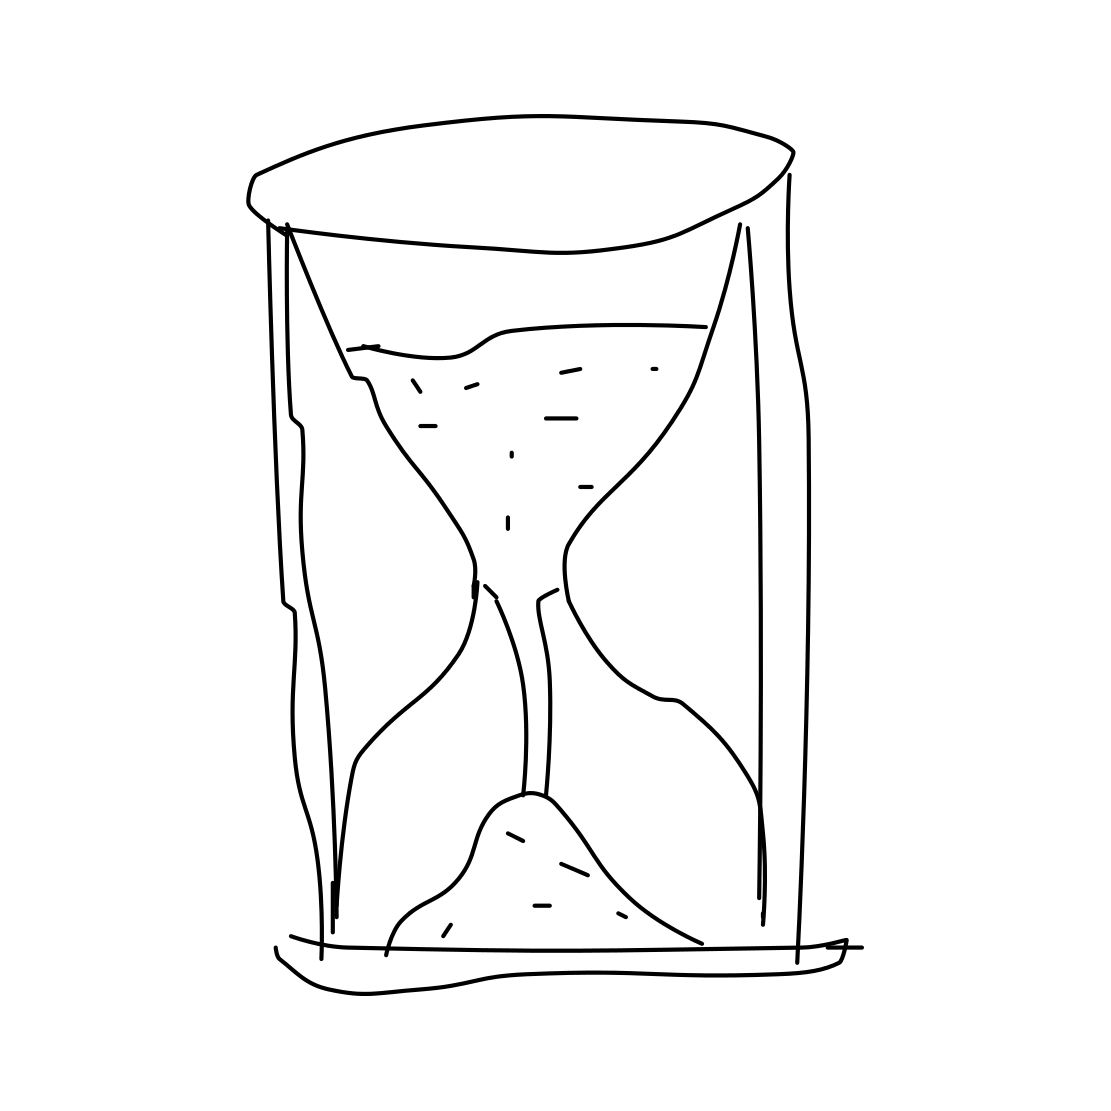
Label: hourglass